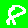
Digit: 8